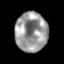
Tissue: skin
Cell type: Epithelial cells
Senescence score: 0.268
Nuclear area (px): 1255
Mean DAPI intensity: 151.657